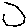
Label: hexagon